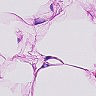
Metastatic tissue present: no